Question: What is the reading of the measurement in the image?
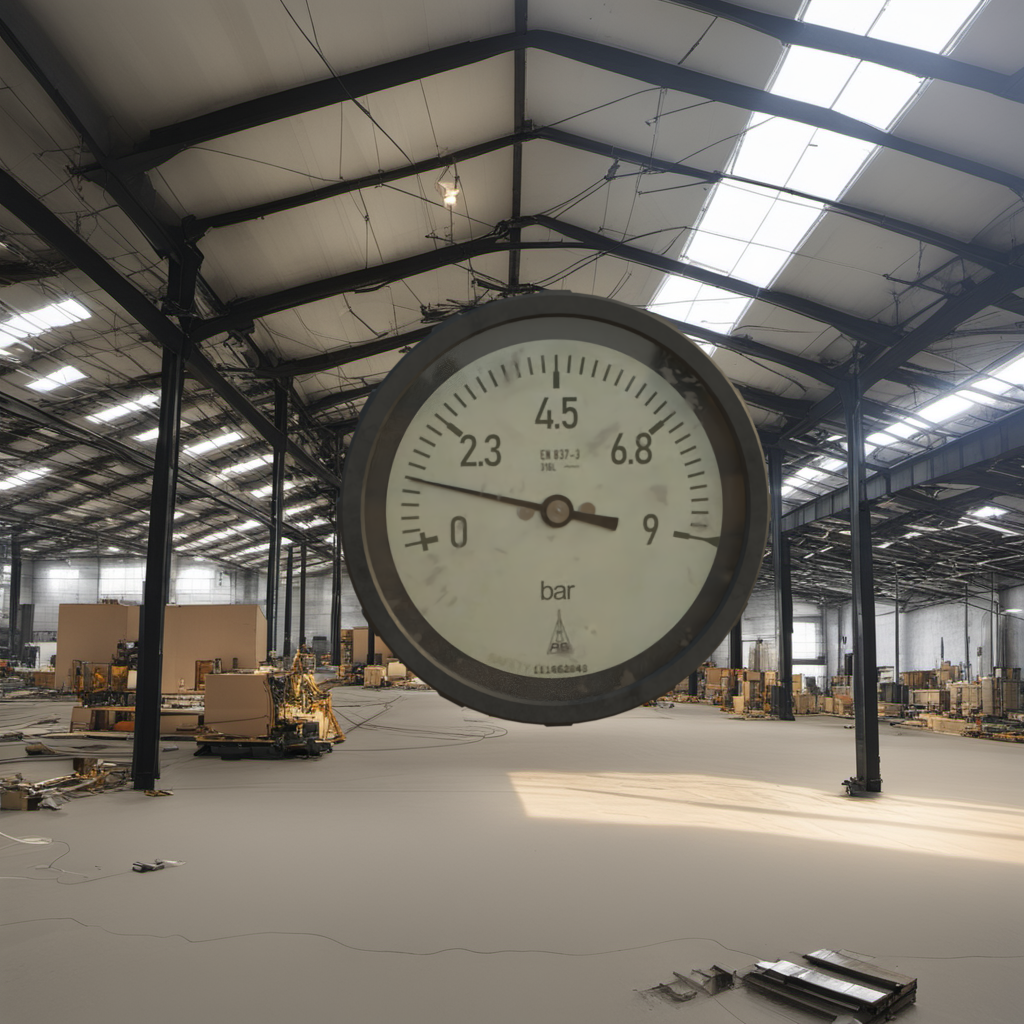
Answer: The result is 1.2
Question: What is the range of this measurement?
Answer: The range is from 0 to 9
Question: What is the minimum and maximum value of the measurement shown in the image?
Answer: The minimum value is 0 and the maximum value is 9